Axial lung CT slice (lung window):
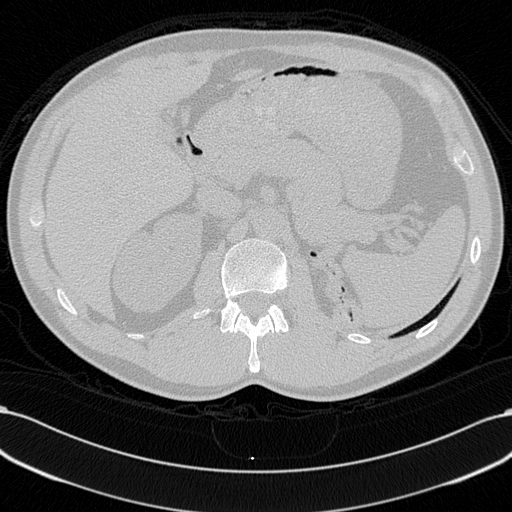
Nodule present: no